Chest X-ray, PA view. Patient: 53 years old, sex F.
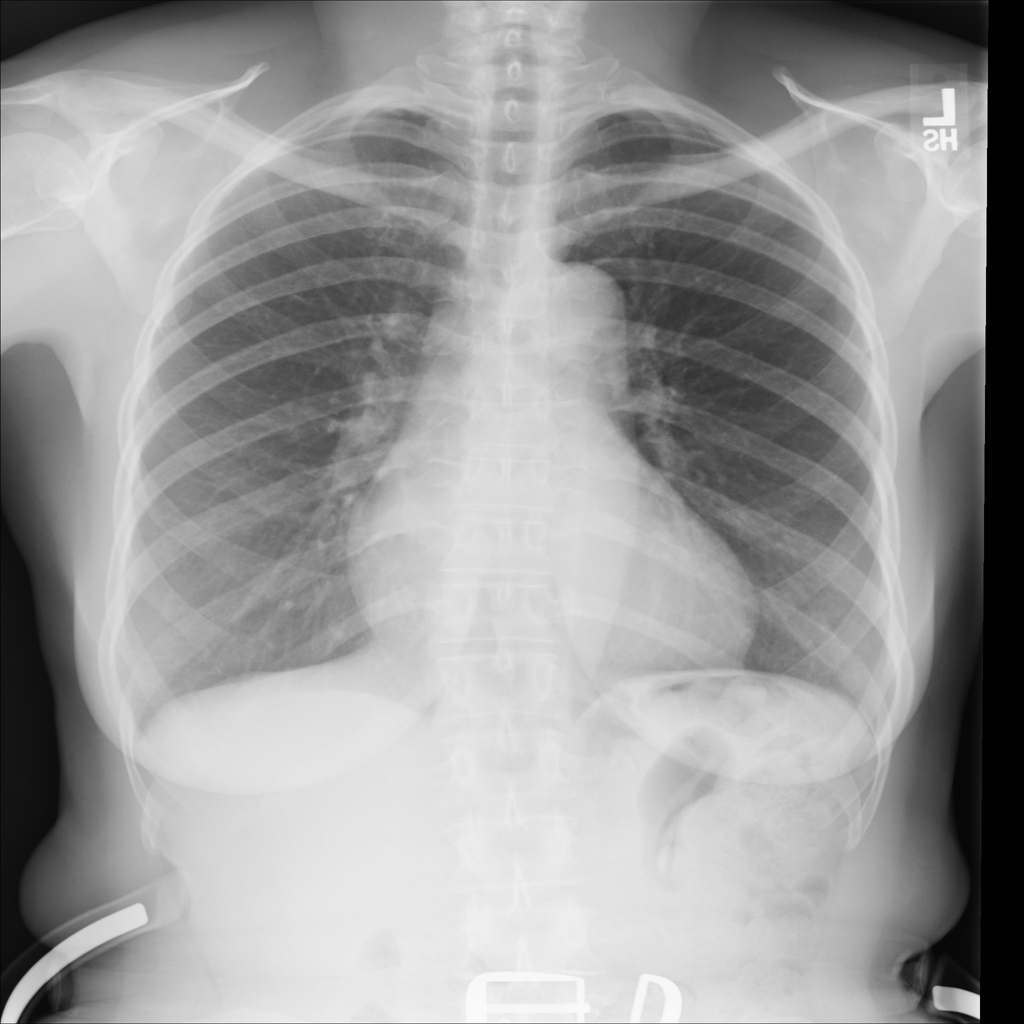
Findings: Cardiomegaly